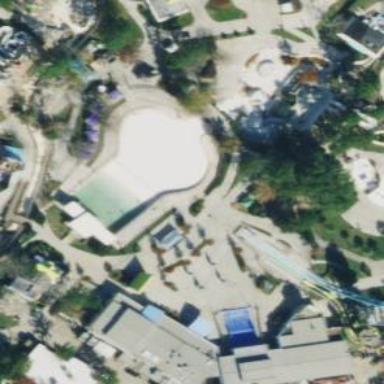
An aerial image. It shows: Bridge leading to water slide attraction.